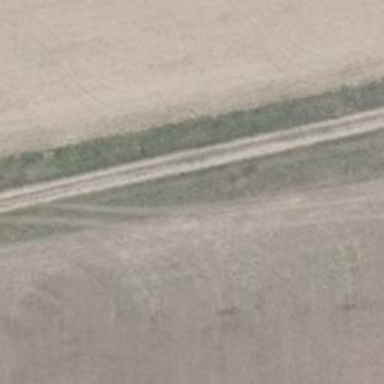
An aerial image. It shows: Track road with grade3 tracktype.